八年级 · 度量几何学
如图, $\triangle O A B$ 和 $\triangle O C D$ 中, $O A=O B, O C=O D, \angle A O B=\angle C O D=\alpha, A C, B D$ 交于 $M$.

图1

图2

图3

(1) 如图 1, 当 $\alpha=90^{\circ}$ 时, $\angle A M D$ 的度数为_ ㅇ;

(2) 如图 2, 当 $\alpha=60^{\circ}$ 时, 求 $\angle A M D$ 的度数为_ ${ }^{\circ}$;

(3) 如图 3, 当 $\triangle O C D$ 绕 $O$ 点任意旋转时, $\angle A M D$ 与 $\alpha$ 是否存在着确定的数量关系?

如果存在, 请你用 $\alpha$ 表示 $\angle A M D$, 并用图 3 进行证明; 若不确定, 说明理由.
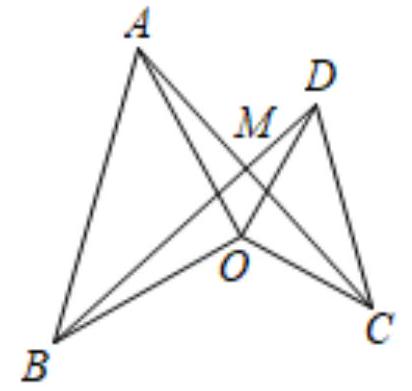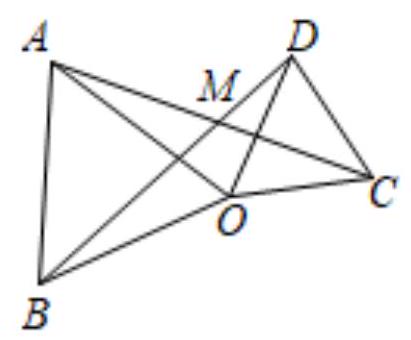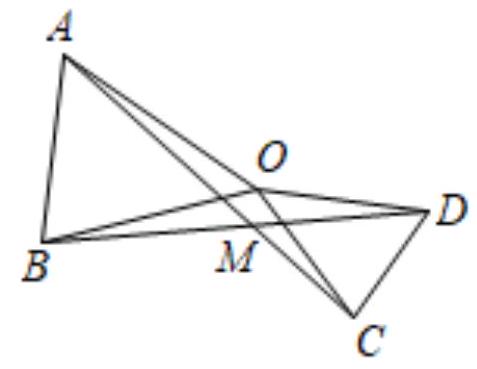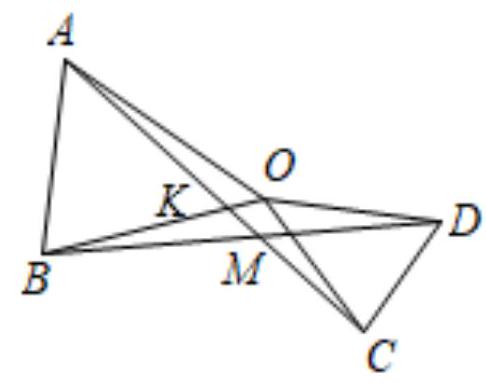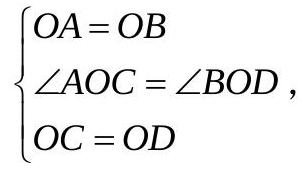
答案: 解: (1) $\because \angle A O B=\angle C O D=\alpha$,

$\therefore \angle D O C+\angle A O D=\angle A O B+\angle A O D$, 即 $\angle A O C=\angle B O D$,

在 $\triangle B O D$ 和 $\triangle A O C$ 中,

$\left\{\begin{array}{l}O A=O B \\ \angle A O C=\angle B O D, \\ O C=O D\end{array}\right.$

$\therefore \triangle B O D \cong \triangle A O C(\mathrm{SAS})$,

$\therefore \angle O A C=\angle O B D$,

$\therefore \angle A M D=\angle A B M+\angle B A C=\angle A B O+\angle B A O$,

$\because \angle A O B=90^{\circ}$,

$\therefore \angle A B O+\angle B A O=90^{\circ}$,

即 $\angle A M D=90^{\circ}$;

故答案为: 90

(2) 解: $\because \angle A O B=\angle C O D=\alpha$,

$\therefore \angle D O C+\angle A O D=\angle A O B+\angle A O D$, 即 $\angle A O C=\angle B O D$,
在 $\triangle B O D$ 和 $\triangle A O C$ 中,

$\left\{\begin{array}{l}O A=O B \\ \angle A O C=\angle B O D, \\ O C=O D\end{array}\right.$

$\therefore \triangle B O D \cong \triangle A O C(\mathrm{SAS})$,

$\therefore \angle O A C=\angle O B D$,

$\therefore \angle A M D=\angle A B M+\angle B A C=\angle A B O+\angle B A O$,

$\because \angle A O B=60^{\circ}$,

$\therefore \angle A B O+\angle B A O=180^{\circ}-60^{\circ}=120^{\circ}$,

即 $\angle A M D=120^{\circ}$;

故答案为: 120

(3) 解: 如图 3 中, 设 $C A$ 交 $B O$ 于 $K$.

图3

$\because \angle A O B=\angle C O D=\alpha$

$\therefore \angle A O C=\angle B O D$,

在 $\triangle B O D$ 和 $\triangle A O C$ 中,

$\therefore \triangle B O D \cong \triangle A O C(\mathrm{SAS})$,

$\therefore \angle O B D=\angle O A C$,

$\because \angle A K O=\angle B K M$,

$\therefore \angle A O K=\angle B M K=\alpha$.

$\therefore \angle A M D=180^{\circ}-\alpha$.